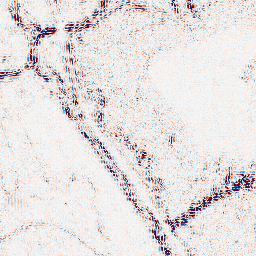
Category: wavelet
Decomposition family: wavelet_biorthogonal
Decomposition parameters: wavelet: bior4.4
level: 2
Upsampling method: regularized
Upsampling parameters: scale: 4
lambda_reg: 0.01
Upsampling scale: 4